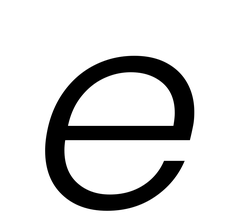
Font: Poppins-LightItalic